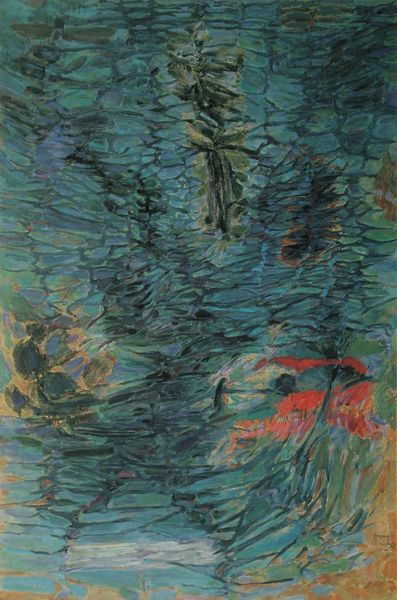
Titel: Peau de Chagrin I
Künstler: Hann Trier
Standort: Recklinghausen
Institution: Städtische Kunsthalle
Schlagwörter: blau, blätter, dunkel, gemälde, schatten, wasser, aquarell, fluss, gelb, grün, impressionismus, menschen, ocker, see, teich, bewegung, blumen, braun, bunt, glas, hell, licht, orange, schwarz, straße, türkis, weiss, blüten, eis, rot, tiere, beige, hochformat, malerei, muster, mensch, spiegel, verzerrung, öl, schilf, spiegelung, pastos, pflanzen, schuppen, weiher, bewegt, farbig, wellen, abstrakt, modern, farbe, formen, linien, fliessen, ölgemälde, duktus, monet, floral, spiegeln, striche, abstraktion, reflexion, aufsicht, linie, wirbel, form, gross, strich, wässrig, ölmalerei, flecken, fisch, rötlich, seerosen, claude monet, waben, fische, unruhig, marmorierung, unter wasser, gegenstandslos, durchscheinend, gleichförmig, nympheas, seerosenteich, turkis, decalcomanie, hochfomat, taucherbrille, verfärbung